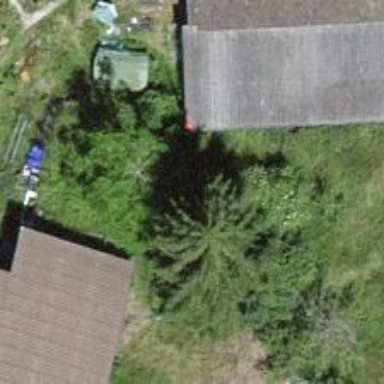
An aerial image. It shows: Garage.